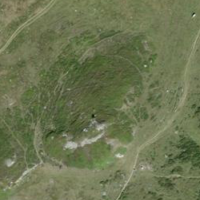
EUNIS habitat code: 26
Species observed at this site:
Linaria cannabina
Gomphocerippus rufus